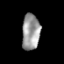
Tissue: prostate
Cell type: T cells
Senescence score: 0.7106
Nuclear area (px): 636
Mean DAPI intensity: 155.044